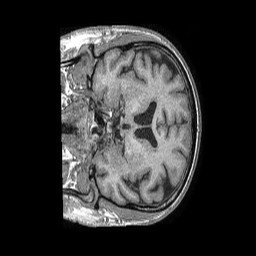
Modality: T1w
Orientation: coronal
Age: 57
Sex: male
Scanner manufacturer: philips
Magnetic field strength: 1.5 T
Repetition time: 0.007908 s
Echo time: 0.003665 s